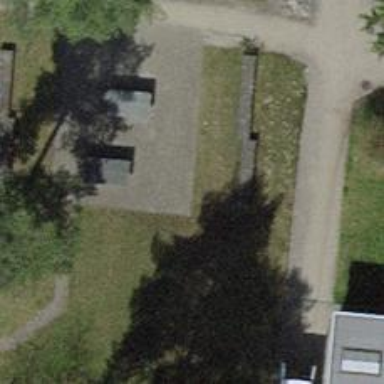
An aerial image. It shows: Brown bench.